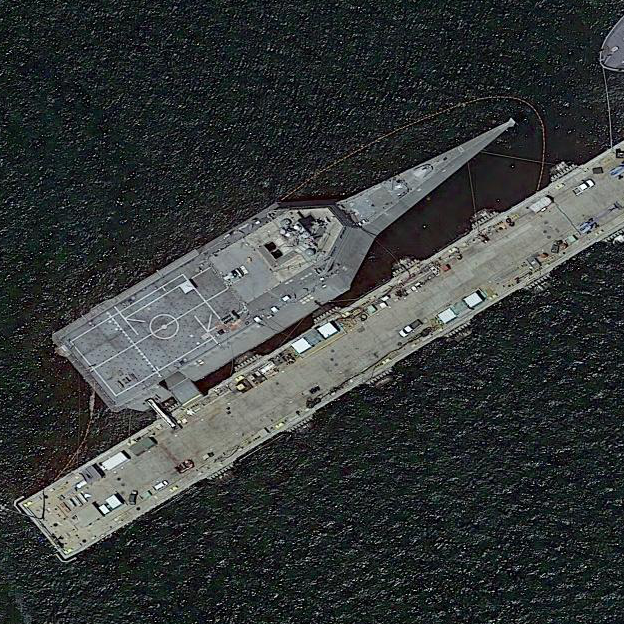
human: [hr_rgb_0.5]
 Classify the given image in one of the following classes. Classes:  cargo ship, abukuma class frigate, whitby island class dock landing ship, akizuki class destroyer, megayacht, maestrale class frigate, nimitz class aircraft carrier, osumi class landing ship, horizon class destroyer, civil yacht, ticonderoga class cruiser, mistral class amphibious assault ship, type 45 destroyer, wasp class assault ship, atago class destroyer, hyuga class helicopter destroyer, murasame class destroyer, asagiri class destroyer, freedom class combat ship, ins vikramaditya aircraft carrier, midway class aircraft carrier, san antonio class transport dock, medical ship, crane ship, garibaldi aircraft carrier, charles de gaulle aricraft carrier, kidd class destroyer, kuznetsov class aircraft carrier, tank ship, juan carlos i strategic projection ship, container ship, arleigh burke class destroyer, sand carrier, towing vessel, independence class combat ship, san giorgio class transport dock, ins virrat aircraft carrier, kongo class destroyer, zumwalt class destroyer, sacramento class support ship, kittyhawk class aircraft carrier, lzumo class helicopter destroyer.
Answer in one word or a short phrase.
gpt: Independence class combat ship